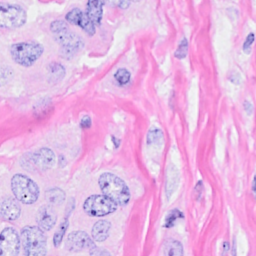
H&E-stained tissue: Breast